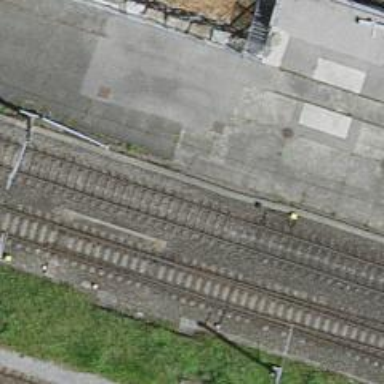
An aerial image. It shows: Single-track railway with electrified contact lines.